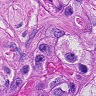
Metastatic tissue present: yes